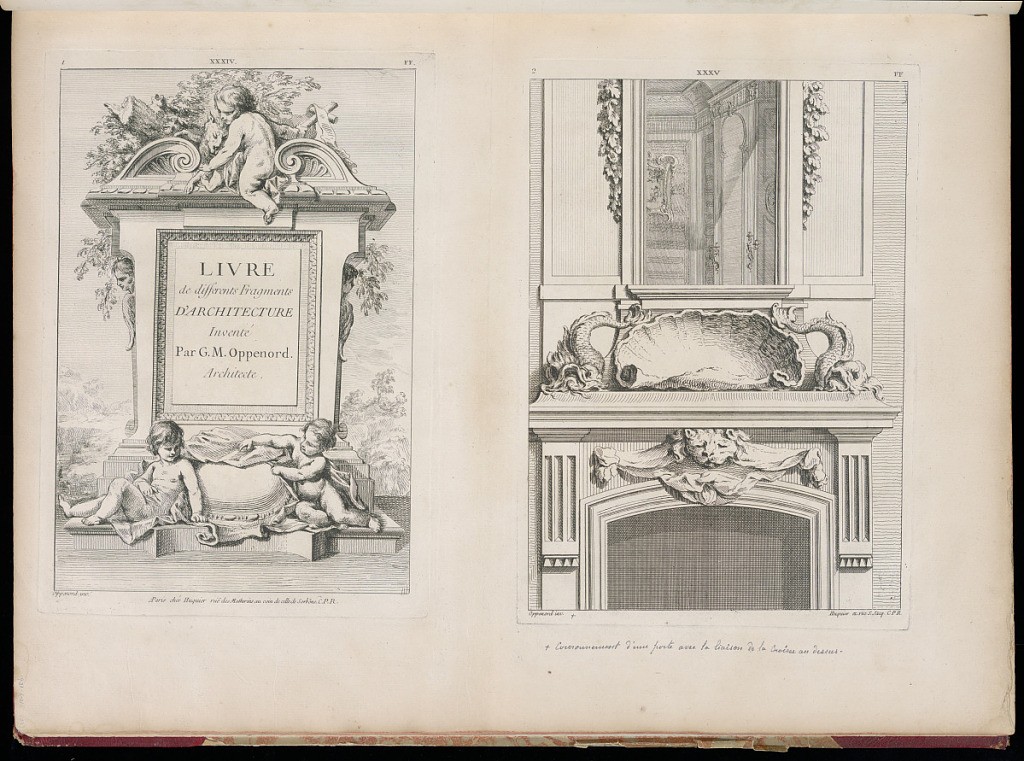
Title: Title Page
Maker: Gilles-Marie Oppenord, French, 1672–1742
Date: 1749-1761
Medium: Etching and engraving on laid paper
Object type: Bound print
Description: Page with two plates printed next to one another. The left plate is a title page, with the text printed on an architectural monument set in a landscape, with putti at the top and the bottom. The right plate features a close view of a mantle, with a large carved shell and dolphins on it. Above the mantle is a rectangular mirror with carved garlands down its side. At the top of the fireplace is a carving of a lion head set in drapery. Both plates are signed and numbered.